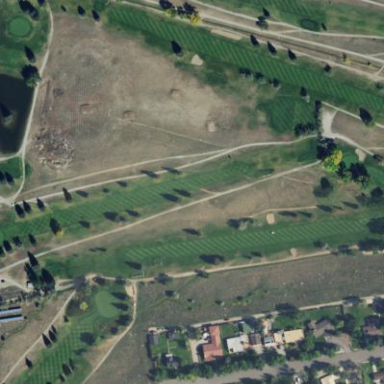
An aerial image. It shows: Golf course surrounded by greenery.